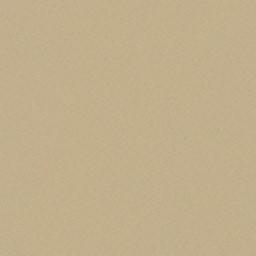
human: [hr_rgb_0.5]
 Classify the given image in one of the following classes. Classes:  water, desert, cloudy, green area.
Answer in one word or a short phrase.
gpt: desert